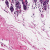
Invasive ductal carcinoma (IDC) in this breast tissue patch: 0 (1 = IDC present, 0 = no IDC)